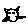
Label: cat